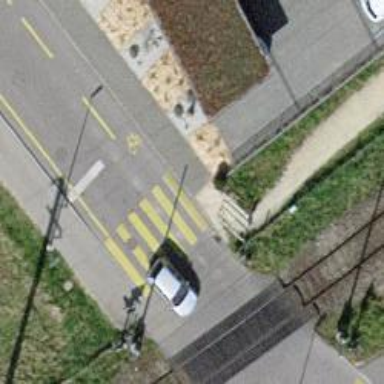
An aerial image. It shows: Zebra crossing on the road.